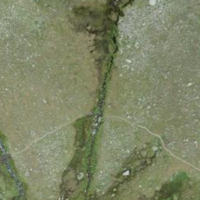
EUNIS habitat code: 26
Species observed at this site:
Agriades glandon